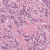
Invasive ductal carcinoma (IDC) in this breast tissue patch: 1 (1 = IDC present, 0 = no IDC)